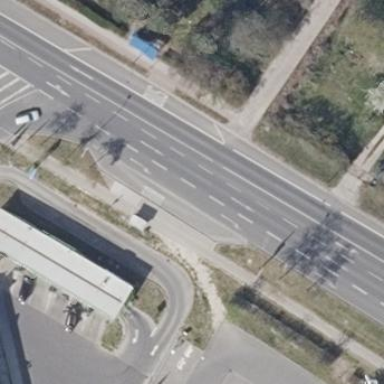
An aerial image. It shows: Bus stop area.